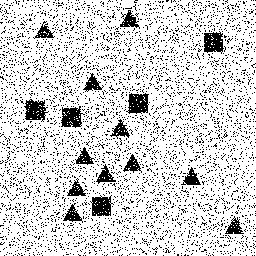
Squares: 5
Triangles: 11
Stars: 0
Total shapes: 16